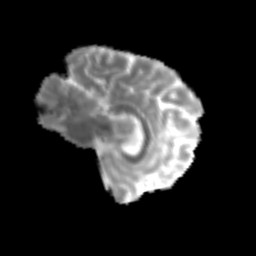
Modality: MD
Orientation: sagittal
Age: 48
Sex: female
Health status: ill
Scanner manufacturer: siemens
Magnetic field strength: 3 T
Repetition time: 8.7 s
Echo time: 0.11 s